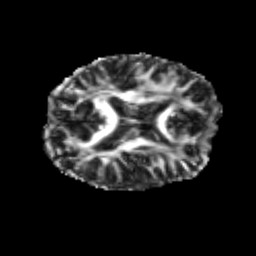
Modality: FA
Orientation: axial
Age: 22
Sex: male
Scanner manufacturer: siemens
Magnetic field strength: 3 T
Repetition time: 3.5 s
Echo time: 0.104 s